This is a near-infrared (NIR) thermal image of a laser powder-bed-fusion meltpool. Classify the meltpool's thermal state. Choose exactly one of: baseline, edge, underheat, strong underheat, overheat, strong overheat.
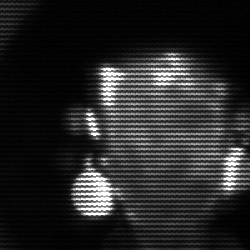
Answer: baseline